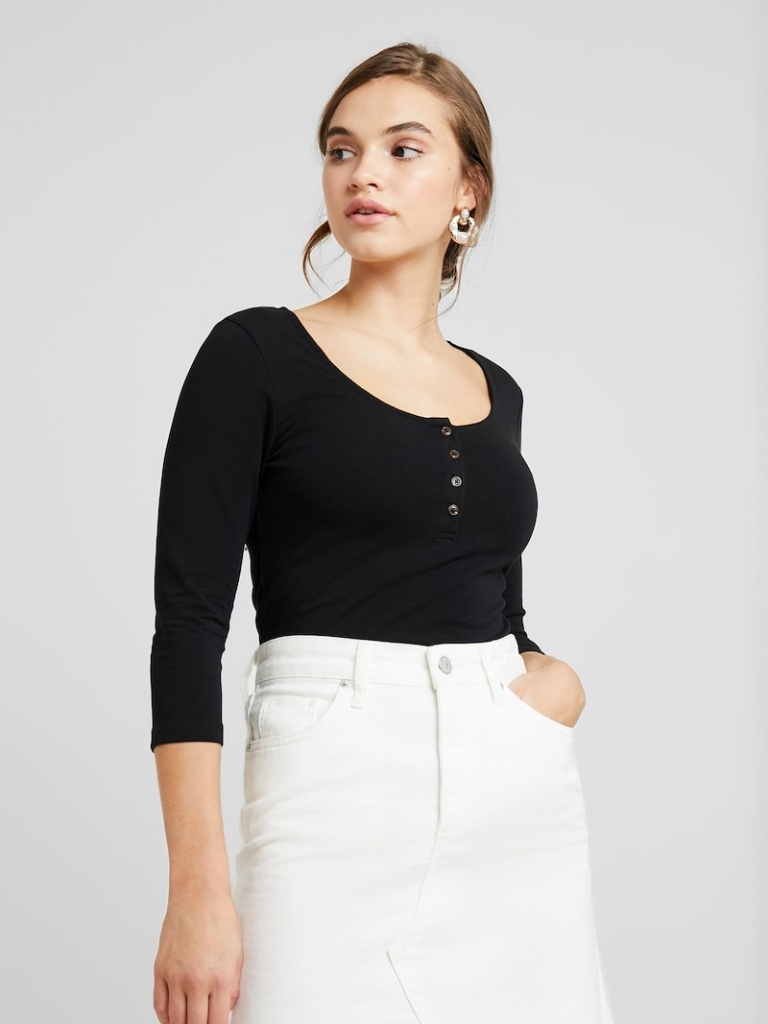
cotton tight a long-sleeved with the sleeves down waist length Fully Tucked in scoop t-shirt